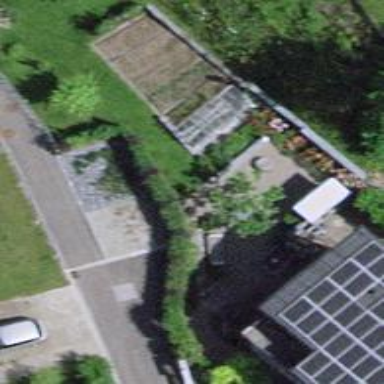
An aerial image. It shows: Hedge acting as barrier.